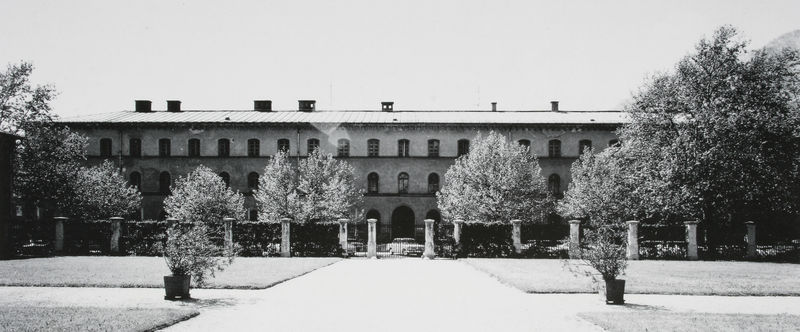
Titel: Beamtenstock der Saline in Bad Reichenhall, Aussenansicht
Künstler: Friedrich von Gärtner
Standort: Bad Reichenhall
Institution: Beamtenstock der Saline
Schlagwörter: baum, blätter, himmel, laub, schatten, weiß, bäume, fenster, grau, hell, licht, mitte, pfeiler, schwarz, strasse, säulen, tür, anlage, dach, gebäude, gras, haus, park, rasen, schloss, weg, wiese, zaun, architektur, lang, strauch, busch, büsche, flach, gitter, sonne, sträucher, wege, pflanzen, renaissance, kamin, kamine, schornstein, garten, blumenkübel, bäumchen, kübel, pflanzkübel, topf, ansicht, fassade, italien, mauer, schornsteine, sprossenfenster, hecke, türe, platz, auto, wagen, olive, symmetrie, tor, pfosten, foto, fotografie, bögen, töpfe, eingang, eisen, dreistöckig, kloster, palast, draufsicht, dache, kreuzung, schwarzweiss, photo, portal, villa, anwesen, rundbögen, florenz, beet, gärtner, auffahrt, einfahrt, zufahrt, mediterran, fotographie, stockwerke, fahrzeug, etage, flachdach, hausfront, gartenanlage, protal, südlich, italienisch, rabatten, toto, olivenbäume, pflanzenkübel, arten, langgestreckt, kübelpflanzen, photp, frühlng, schloßgarten, fote, rundbögern, schwezweiß